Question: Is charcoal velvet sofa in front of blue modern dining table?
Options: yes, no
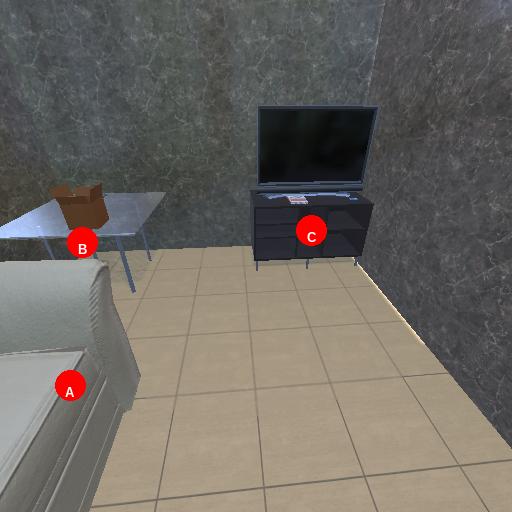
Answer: yes